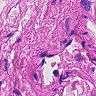
Metastatic tissue present: no